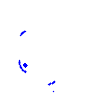
Particle: proton